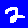
Digit: 2